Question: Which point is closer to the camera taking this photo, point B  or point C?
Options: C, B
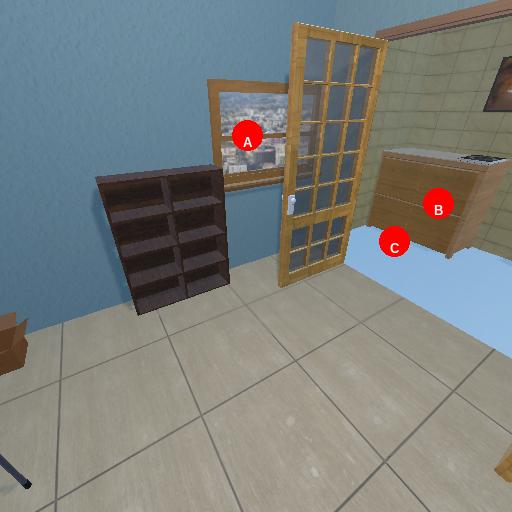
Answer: C